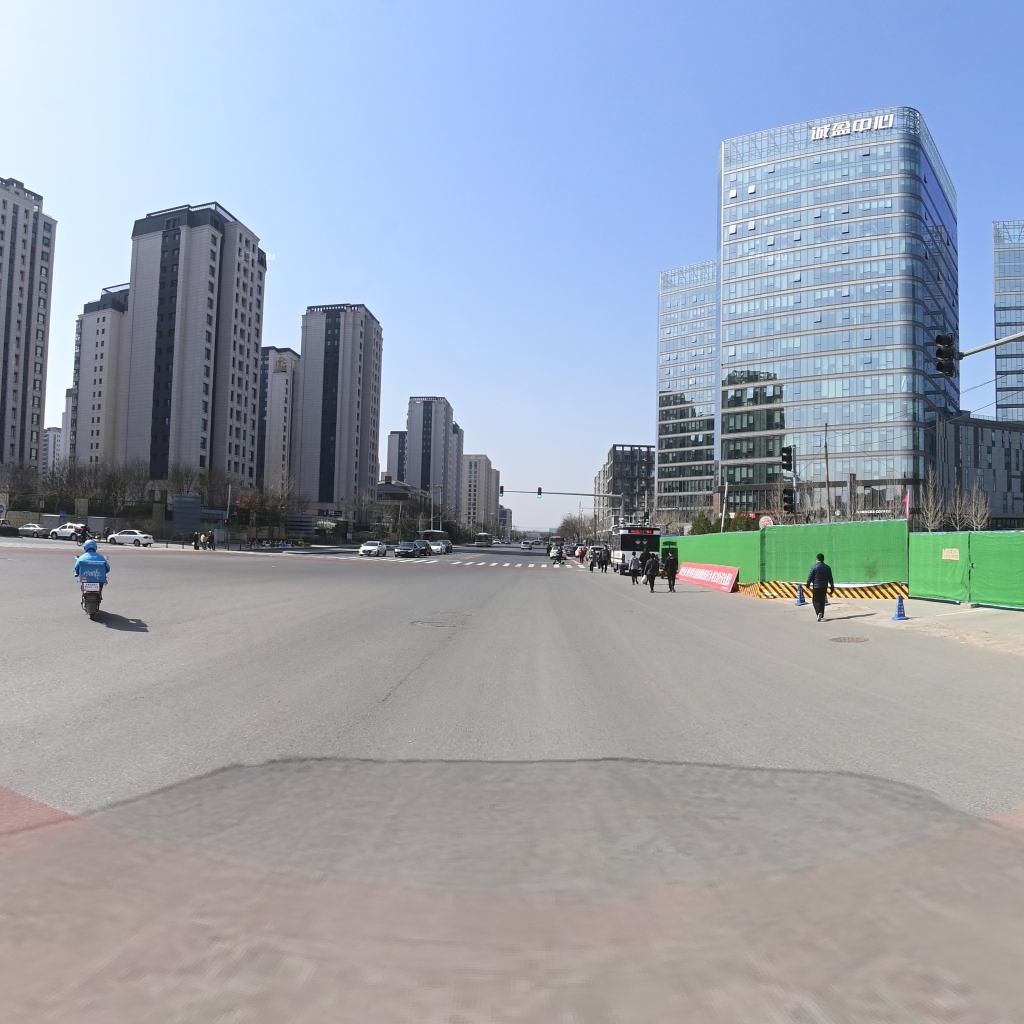
Region: Chaoyang
Road damage annotations: manhole cover, longitudinal crack, manhole cover